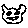
Label: cat